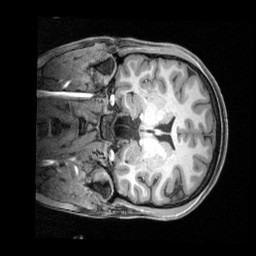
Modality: T1w
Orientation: coronal
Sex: female
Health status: ill
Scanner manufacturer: siemens
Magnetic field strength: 3 T
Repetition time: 2.4 s
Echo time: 0.00201 s